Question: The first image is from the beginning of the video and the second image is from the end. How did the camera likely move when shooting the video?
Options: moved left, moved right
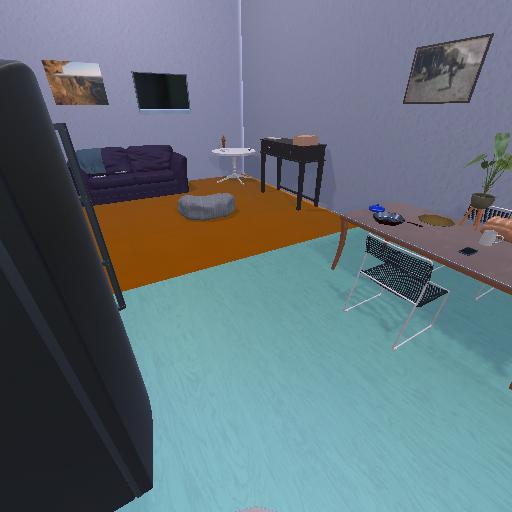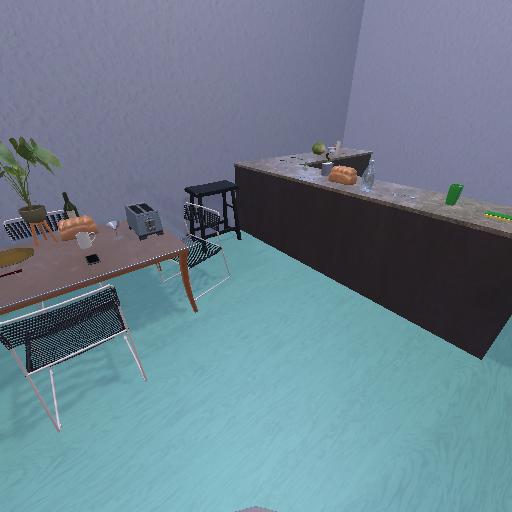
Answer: moved left